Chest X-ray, AP view. Patient: 2 years old, sex M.
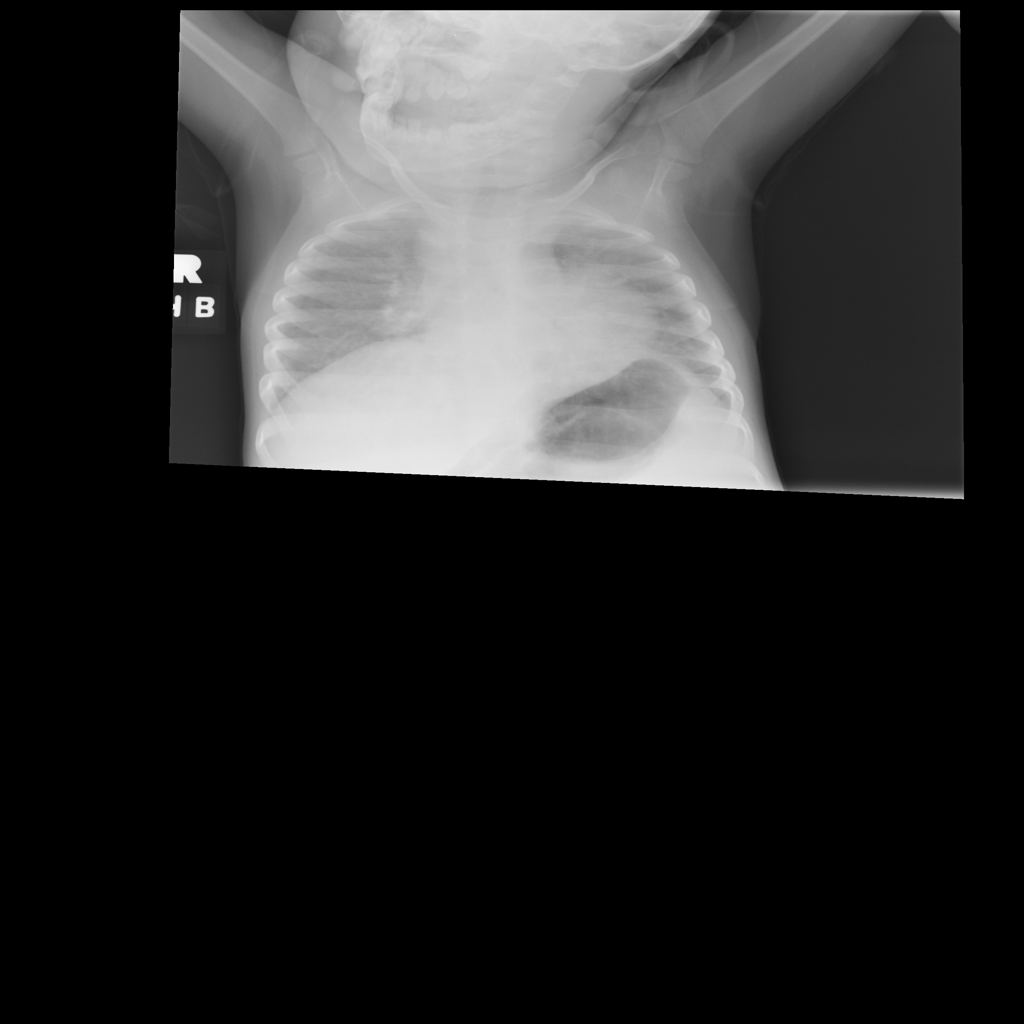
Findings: No Finding